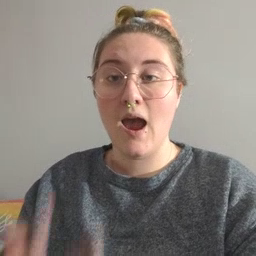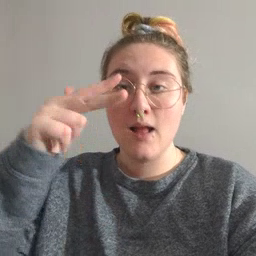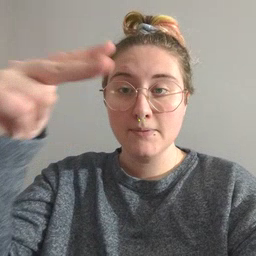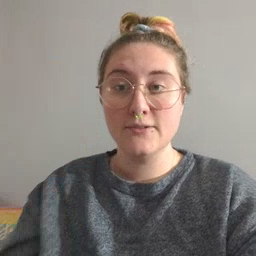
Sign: helicopter